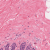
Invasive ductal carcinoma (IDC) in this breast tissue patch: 0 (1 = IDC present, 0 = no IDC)